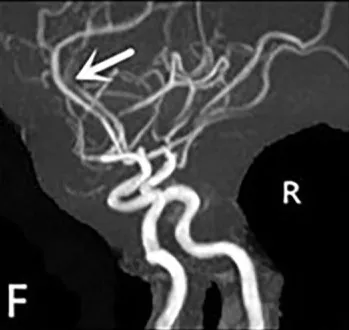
MRI, MRA and visuospatial and executing skills of the dominant hand results of a patient with alien hand syndrome. (E,F) MRA shows poor visualization of the pericallosal artery and stenosis of the left middle cerebral artery.
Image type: radiology (mri)